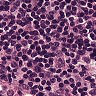
Metastatic tissue present: no